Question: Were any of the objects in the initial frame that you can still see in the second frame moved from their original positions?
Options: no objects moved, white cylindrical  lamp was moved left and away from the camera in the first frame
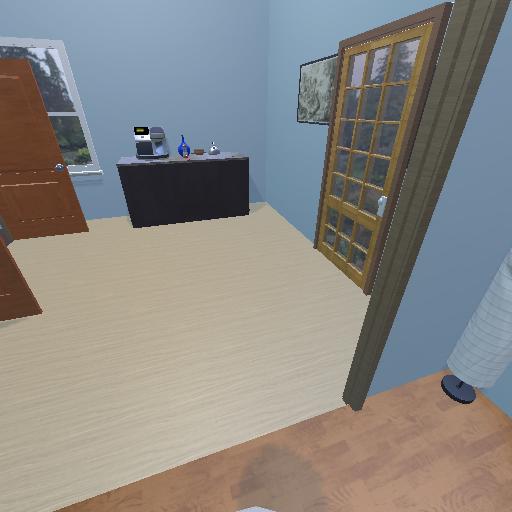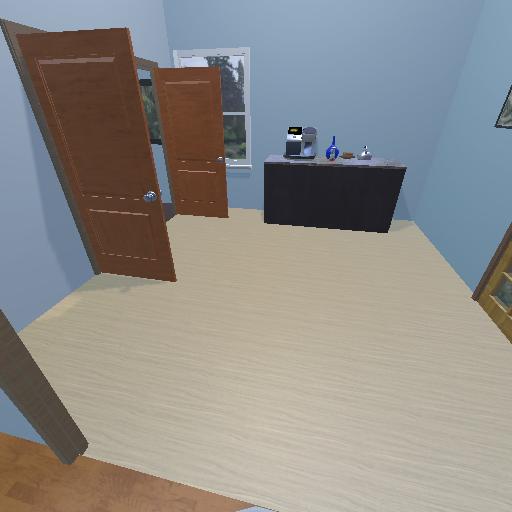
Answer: no objects moved